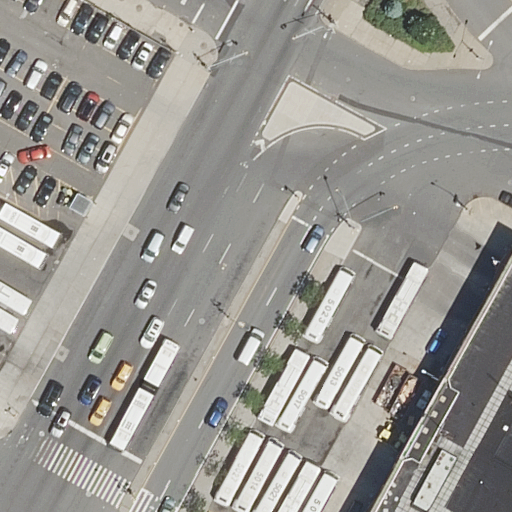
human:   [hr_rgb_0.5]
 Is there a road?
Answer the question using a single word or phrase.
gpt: yes

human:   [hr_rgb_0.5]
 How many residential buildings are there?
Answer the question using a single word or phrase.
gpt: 1

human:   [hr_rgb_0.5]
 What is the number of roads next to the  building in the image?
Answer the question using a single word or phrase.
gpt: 11

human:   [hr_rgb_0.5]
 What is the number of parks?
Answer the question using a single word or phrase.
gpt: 1

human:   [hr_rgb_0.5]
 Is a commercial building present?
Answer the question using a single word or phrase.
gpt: no

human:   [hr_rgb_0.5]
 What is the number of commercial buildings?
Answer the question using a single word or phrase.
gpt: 0

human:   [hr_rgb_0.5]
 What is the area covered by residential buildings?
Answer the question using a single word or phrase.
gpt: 2649m2

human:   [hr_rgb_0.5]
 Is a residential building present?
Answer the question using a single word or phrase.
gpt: yes

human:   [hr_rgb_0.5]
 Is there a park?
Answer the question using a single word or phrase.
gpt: yes

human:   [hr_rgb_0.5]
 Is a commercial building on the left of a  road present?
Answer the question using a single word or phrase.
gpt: no

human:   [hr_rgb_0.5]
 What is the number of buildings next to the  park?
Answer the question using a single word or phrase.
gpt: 1

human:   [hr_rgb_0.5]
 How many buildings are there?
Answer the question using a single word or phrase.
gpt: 1

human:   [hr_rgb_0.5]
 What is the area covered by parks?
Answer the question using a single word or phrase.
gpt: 62m2

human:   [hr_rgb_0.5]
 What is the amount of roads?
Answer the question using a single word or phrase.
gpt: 11

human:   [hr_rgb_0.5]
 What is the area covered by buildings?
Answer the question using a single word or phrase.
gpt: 2649m2

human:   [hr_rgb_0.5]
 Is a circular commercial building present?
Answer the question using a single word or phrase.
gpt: no

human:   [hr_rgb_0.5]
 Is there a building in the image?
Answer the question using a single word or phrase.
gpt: yes

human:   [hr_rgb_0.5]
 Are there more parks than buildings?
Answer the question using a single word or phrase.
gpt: no

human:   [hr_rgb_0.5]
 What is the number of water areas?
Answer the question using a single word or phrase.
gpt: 0

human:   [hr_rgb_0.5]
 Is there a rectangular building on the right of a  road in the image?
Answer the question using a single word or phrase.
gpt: yes

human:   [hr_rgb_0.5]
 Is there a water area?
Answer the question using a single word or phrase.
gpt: no

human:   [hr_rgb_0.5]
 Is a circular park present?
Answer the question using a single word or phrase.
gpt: no

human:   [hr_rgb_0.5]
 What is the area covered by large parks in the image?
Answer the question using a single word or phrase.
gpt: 0m2

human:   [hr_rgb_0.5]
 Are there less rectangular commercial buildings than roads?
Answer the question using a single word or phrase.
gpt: yes

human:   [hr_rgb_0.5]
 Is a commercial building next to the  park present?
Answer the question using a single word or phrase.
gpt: no

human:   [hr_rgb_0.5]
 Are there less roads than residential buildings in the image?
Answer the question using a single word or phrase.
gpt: no

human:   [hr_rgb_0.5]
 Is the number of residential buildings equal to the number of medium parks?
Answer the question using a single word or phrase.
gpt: no

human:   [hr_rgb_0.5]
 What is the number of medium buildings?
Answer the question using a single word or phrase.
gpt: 0

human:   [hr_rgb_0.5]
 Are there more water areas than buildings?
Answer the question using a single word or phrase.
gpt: no

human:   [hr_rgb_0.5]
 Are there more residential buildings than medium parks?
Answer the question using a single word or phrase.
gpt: yes

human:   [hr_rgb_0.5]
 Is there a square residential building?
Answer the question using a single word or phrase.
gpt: no

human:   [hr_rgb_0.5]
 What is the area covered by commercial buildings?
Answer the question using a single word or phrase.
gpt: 0m2

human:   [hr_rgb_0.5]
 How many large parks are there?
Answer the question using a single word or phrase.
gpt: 0

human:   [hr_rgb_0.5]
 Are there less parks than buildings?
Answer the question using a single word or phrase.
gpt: no

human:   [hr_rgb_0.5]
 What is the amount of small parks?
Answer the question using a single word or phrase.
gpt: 1

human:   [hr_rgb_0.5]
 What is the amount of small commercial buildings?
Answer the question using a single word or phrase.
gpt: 0

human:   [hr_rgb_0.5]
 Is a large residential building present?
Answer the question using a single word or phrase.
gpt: yes

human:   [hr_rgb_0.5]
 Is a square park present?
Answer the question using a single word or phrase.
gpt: no

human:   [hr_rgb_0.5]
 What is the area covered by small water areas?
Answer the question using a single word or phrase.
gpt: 0m2

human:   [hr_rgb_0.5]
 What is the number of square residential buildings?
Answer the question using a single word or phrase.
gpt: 0

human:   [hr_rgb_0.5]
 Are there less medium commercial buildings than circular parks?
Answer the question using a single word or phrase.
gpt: no

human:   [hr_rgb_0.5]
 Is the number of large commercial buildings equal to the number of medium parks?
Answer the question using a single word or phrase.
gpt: yes

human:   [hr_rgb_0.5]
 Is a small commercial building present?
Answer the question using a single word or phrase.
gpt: no

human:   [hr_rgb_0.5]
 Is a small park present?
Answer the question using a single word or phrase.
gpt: yes

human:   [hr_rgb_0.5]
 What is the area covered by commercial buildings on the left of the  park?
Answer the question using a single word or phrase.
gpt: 0m2

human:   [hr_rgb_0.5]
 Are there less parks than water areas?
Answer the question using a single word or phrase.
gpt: no

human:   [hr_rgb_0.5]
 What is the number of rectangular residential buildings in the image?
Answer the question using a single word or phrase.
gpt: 1

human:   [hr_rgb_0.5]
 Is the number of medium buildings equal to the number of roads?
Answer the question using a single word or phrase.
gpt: no

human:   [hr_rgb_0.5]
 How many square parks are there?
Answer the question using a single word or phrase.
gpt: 0

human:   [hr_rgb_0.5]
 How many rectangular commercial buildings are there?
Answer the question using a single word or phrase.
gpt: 0

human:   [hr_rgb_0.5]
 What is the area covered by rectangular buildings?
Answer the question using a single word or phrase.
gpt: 2649m2

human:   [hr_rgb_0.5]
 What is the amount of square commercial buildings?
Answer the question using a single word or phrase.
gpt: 0

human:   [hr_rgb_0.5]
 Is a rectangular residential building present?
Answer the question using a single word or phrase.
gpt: yes

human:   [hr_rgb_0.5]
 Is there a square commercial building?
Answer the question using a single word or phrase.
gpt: no

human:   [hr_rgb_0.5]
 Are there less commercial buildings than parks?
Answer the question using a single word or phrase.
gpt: yes

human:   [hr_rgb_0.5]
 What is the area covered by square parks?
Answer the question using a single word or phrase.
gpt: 0m2

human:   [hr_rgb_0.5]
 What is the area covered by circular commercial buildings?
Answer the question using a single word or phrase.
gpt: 0m2

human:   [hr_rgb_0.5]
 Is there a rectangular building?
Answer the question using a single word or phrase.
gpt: yes

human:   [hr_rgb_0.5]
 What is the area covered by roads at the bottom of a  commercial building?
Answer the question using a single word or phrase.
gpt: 0m2

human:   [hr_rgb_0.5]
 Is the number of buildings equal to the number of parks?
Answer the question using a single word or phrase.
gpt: yes

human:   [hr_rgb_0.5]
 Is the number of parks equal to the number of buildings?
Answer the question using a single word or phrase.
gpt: yes

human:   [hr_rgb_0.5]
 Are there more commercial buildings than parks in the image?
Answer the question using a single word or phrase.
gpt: no

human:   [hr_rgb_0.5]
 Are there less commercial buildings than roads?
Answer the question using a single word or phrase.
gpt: yes

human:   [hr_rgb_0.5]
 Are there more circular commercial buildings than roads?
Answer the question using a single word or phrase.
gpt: no